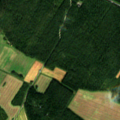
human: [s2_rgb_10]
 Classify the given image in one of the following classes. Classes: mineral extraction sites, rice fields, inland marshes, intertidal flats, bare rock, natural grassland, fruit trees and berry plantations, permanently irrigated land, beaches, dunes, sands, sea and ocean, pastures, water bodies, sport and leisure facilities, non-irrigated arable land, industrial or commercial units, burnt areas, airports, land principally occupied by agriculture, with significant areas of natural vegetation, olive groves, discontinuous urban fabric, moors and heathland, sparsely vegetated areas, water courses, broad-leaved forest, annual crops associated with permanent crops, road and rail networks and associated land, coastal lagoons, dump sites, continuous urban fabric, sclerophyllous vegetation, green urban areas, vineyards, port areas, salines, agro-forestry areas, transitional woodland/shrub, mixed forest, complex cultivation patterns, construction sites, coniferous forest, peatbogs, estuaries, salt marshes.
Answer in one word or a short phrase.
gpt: non-irrigated arable land, coniferous forest